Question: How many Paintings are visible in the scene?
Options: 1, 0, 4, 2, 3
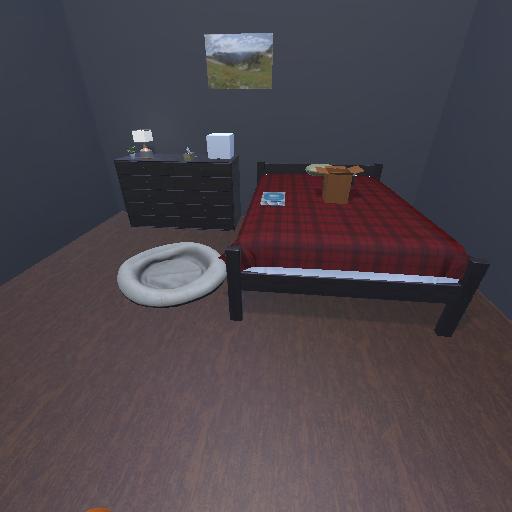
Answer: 1